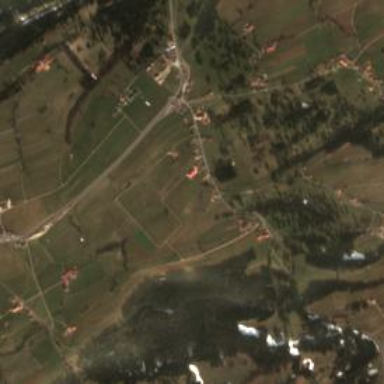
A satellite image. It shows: Small settlement known as hamlet.